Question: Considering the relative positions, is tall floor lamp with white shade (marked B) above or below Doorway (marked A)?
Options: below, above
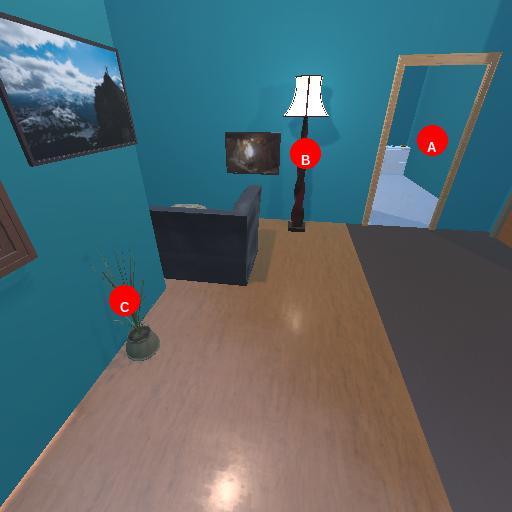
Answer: below